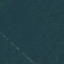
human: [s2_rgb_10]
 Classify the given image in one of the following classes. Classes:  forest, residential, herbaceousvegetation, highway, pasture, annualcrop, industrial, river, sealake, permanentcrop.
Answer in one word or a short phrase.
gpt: Forest